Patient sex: M
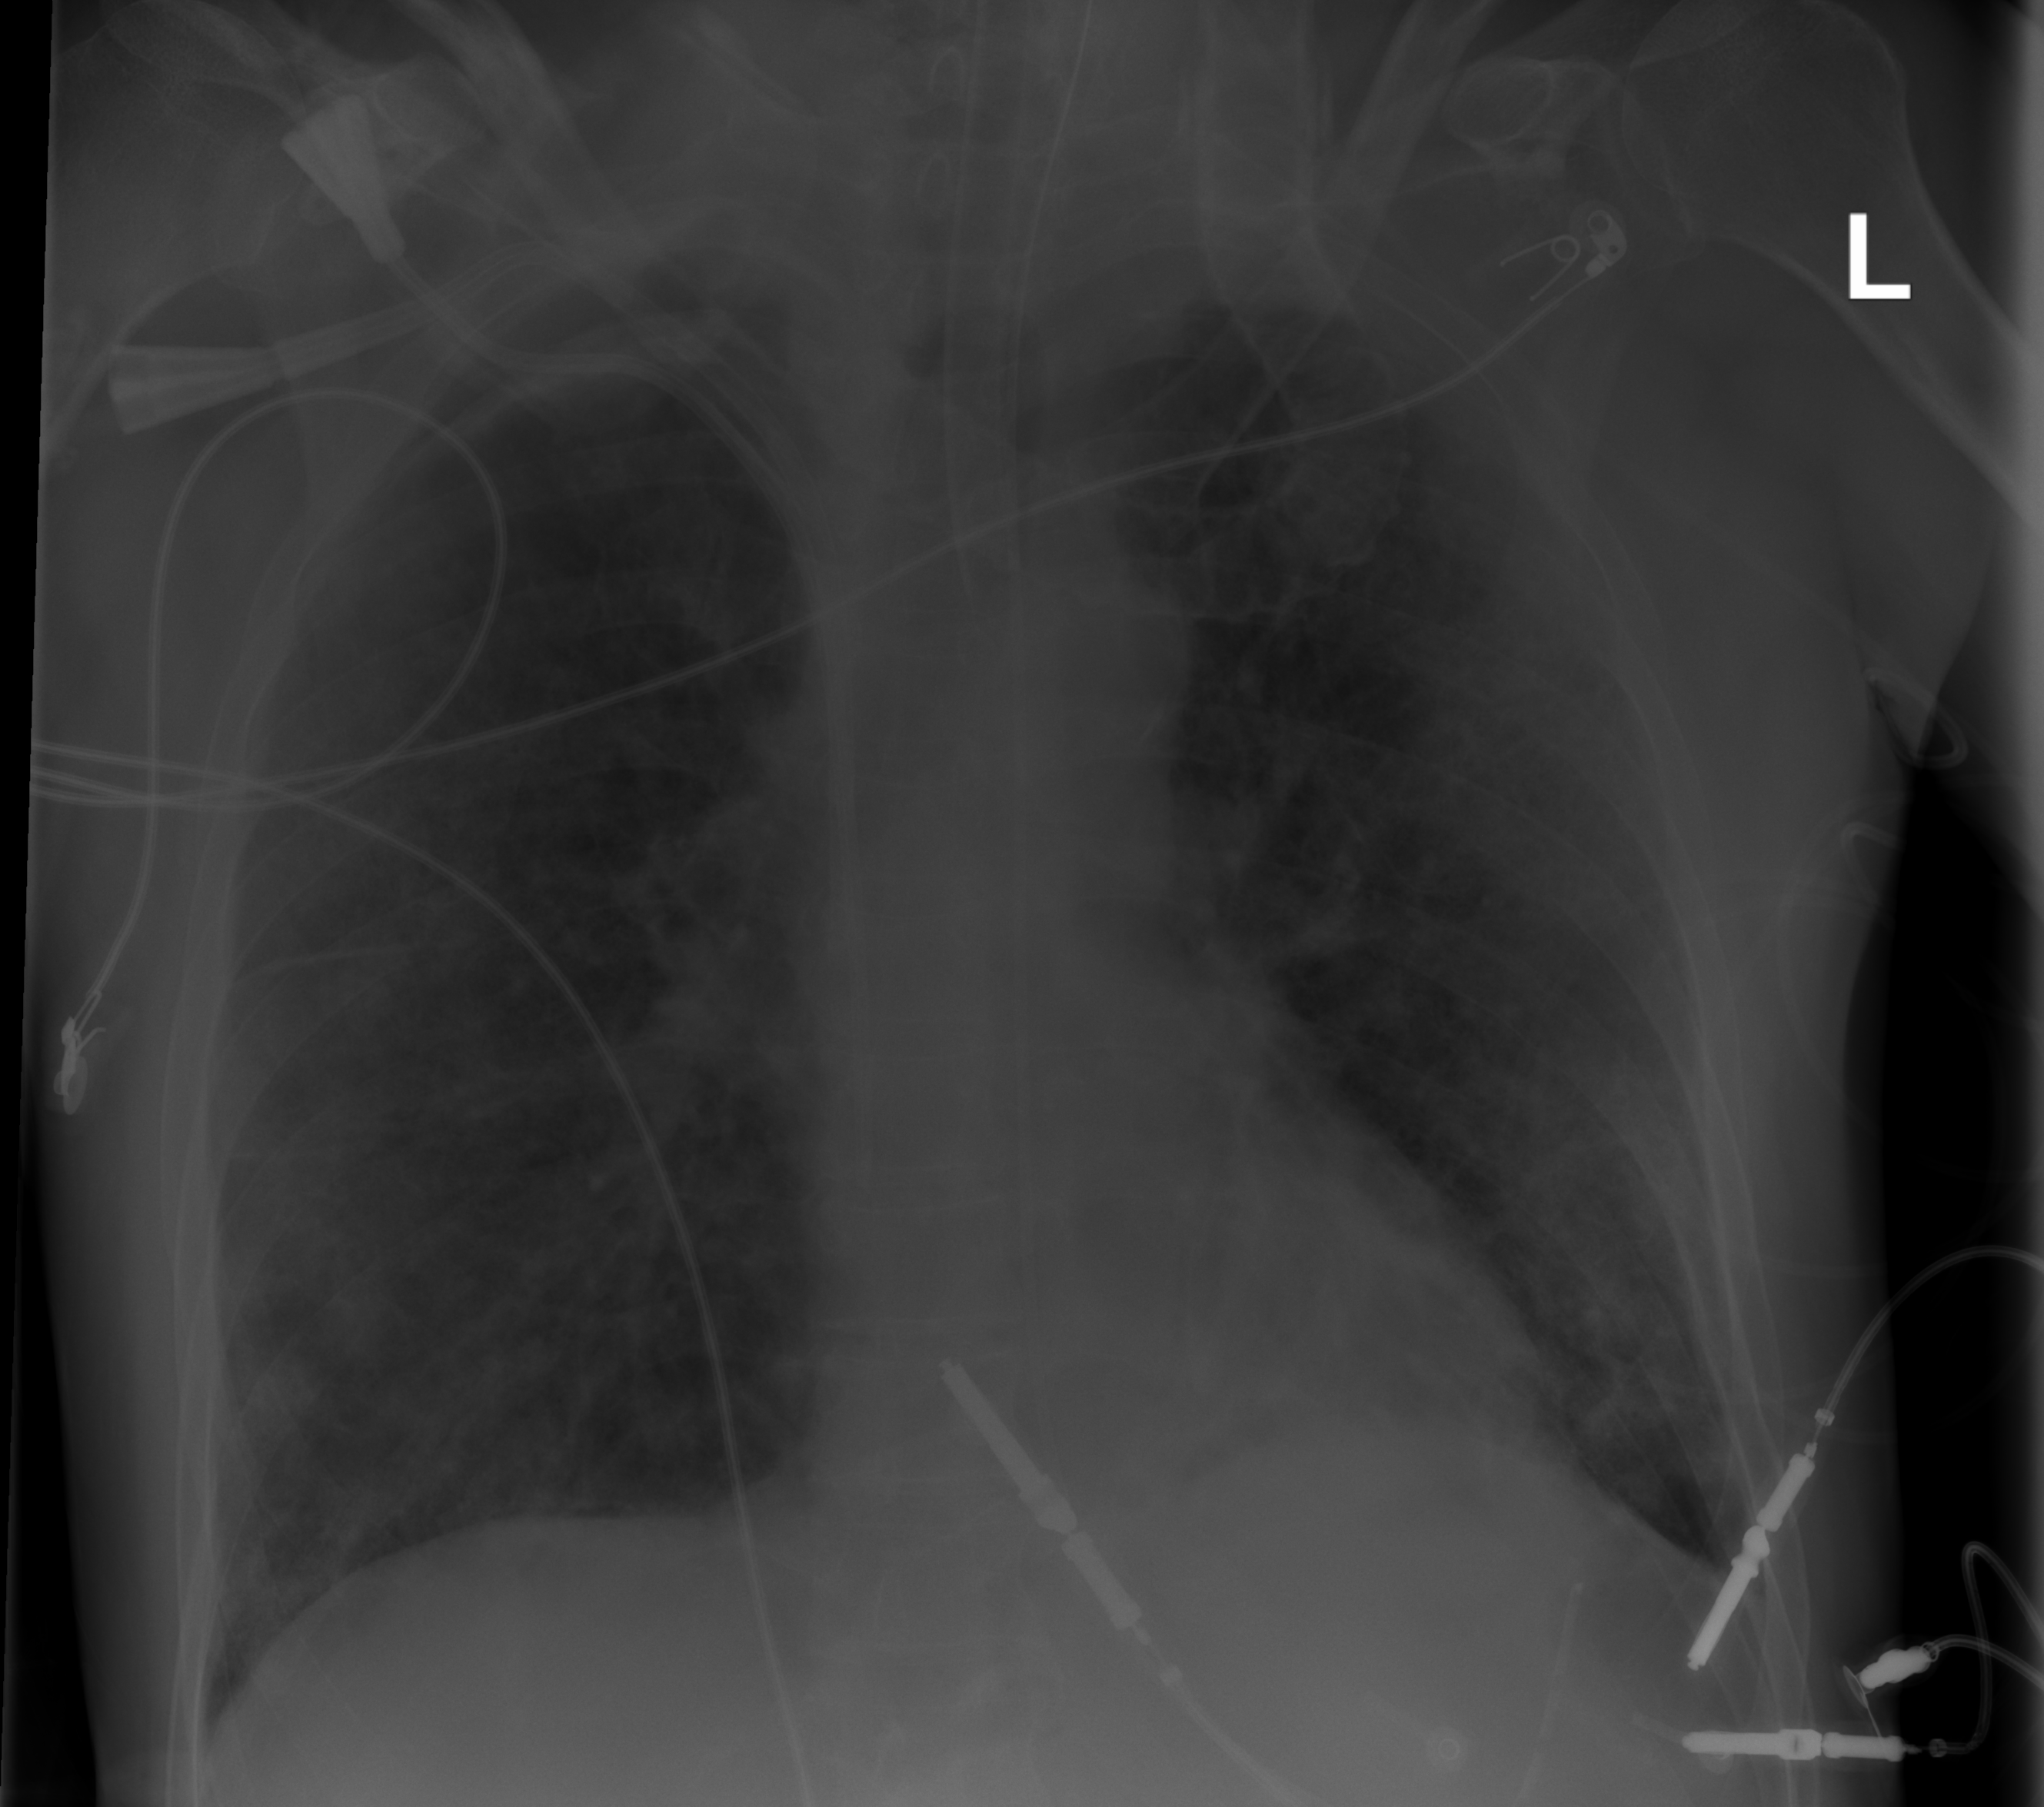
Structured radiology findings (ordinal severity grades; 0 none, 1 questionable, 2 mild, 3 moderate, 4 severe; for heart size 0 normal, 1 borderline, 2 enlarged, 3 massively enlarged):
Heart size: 0
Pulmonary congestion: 0
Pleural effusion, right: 0
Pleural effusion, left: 0
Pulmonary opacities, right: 3
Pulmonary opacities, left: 3
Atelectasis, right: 1
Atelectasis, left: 1